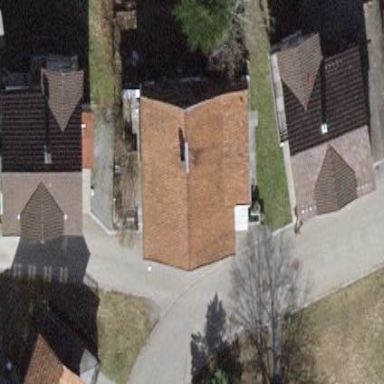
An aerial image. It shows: Detached building.